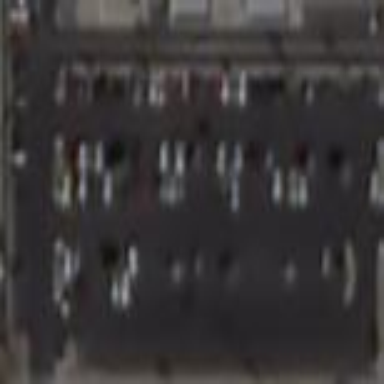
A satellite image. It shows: Parking area.